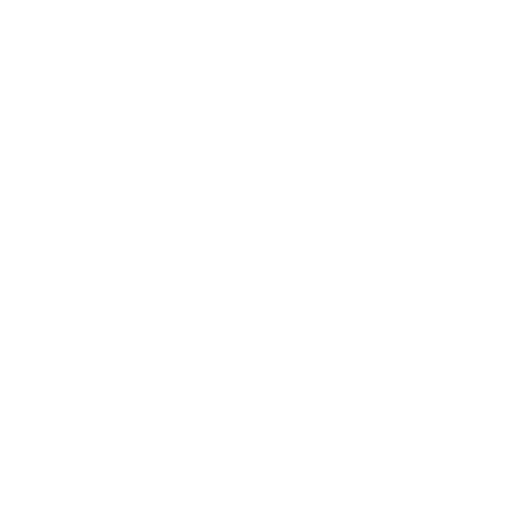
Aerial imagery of bar in New Jersey named Elbow of Cross Ledge containing only open water